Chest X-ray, AP view. Patient: 63 years old, sex M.
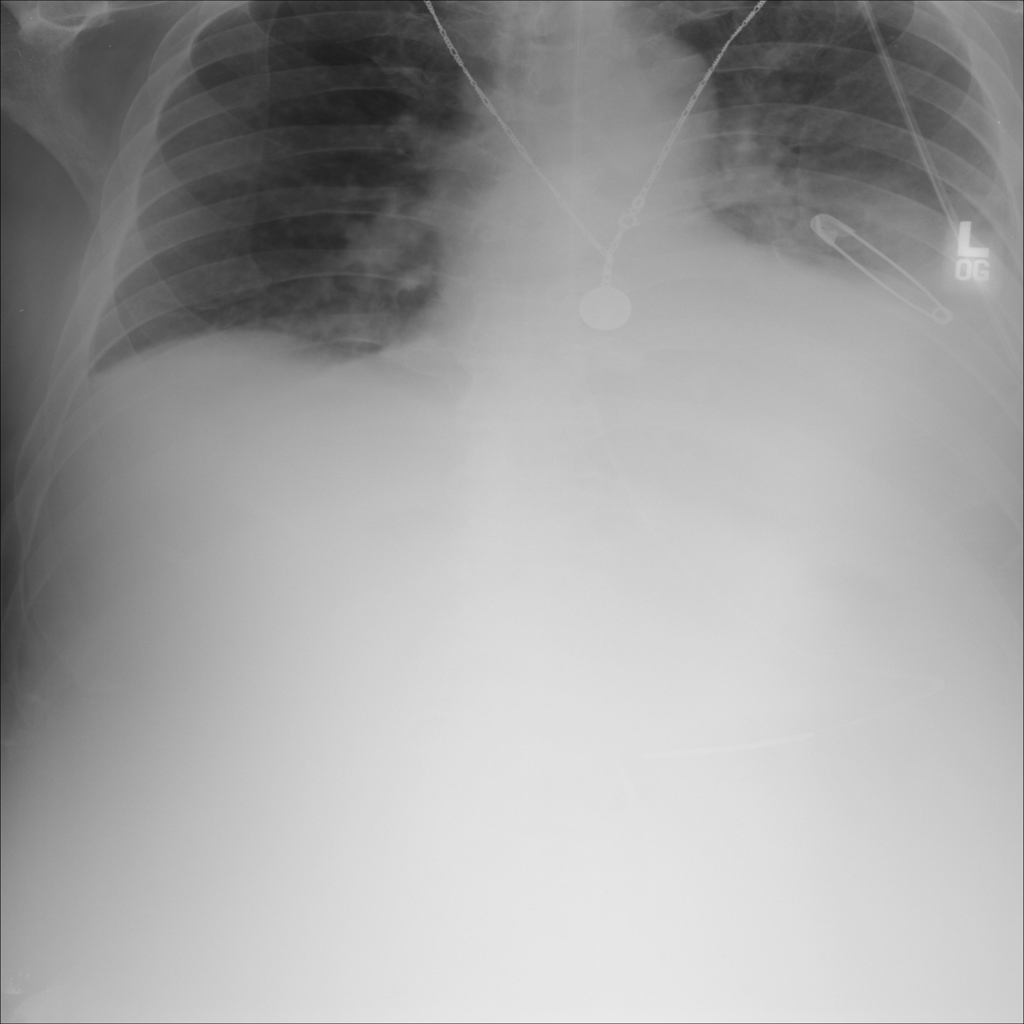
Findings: Effusion, Infiltration